Question: Count the number of objects in the diagram.
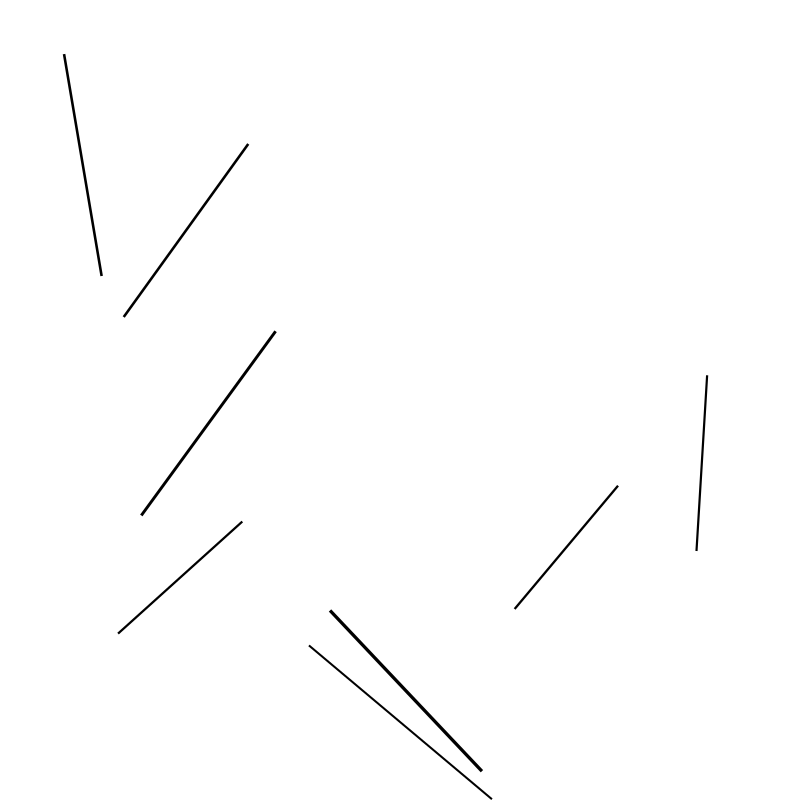
Answer: 8